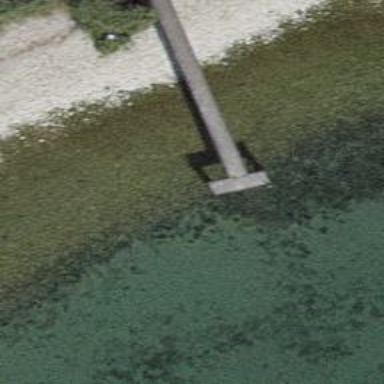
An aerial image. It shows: Man-made pier.